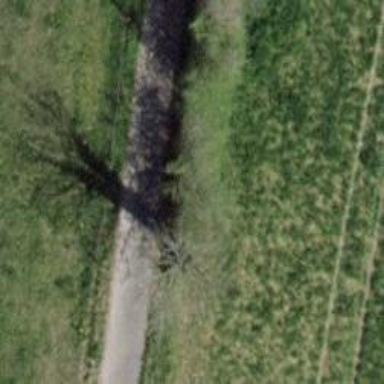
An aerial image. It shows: Broadleaved tree with lush foliage.